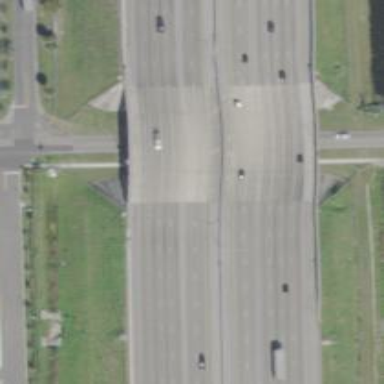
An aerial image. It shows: Motorway bridge.